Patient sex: M
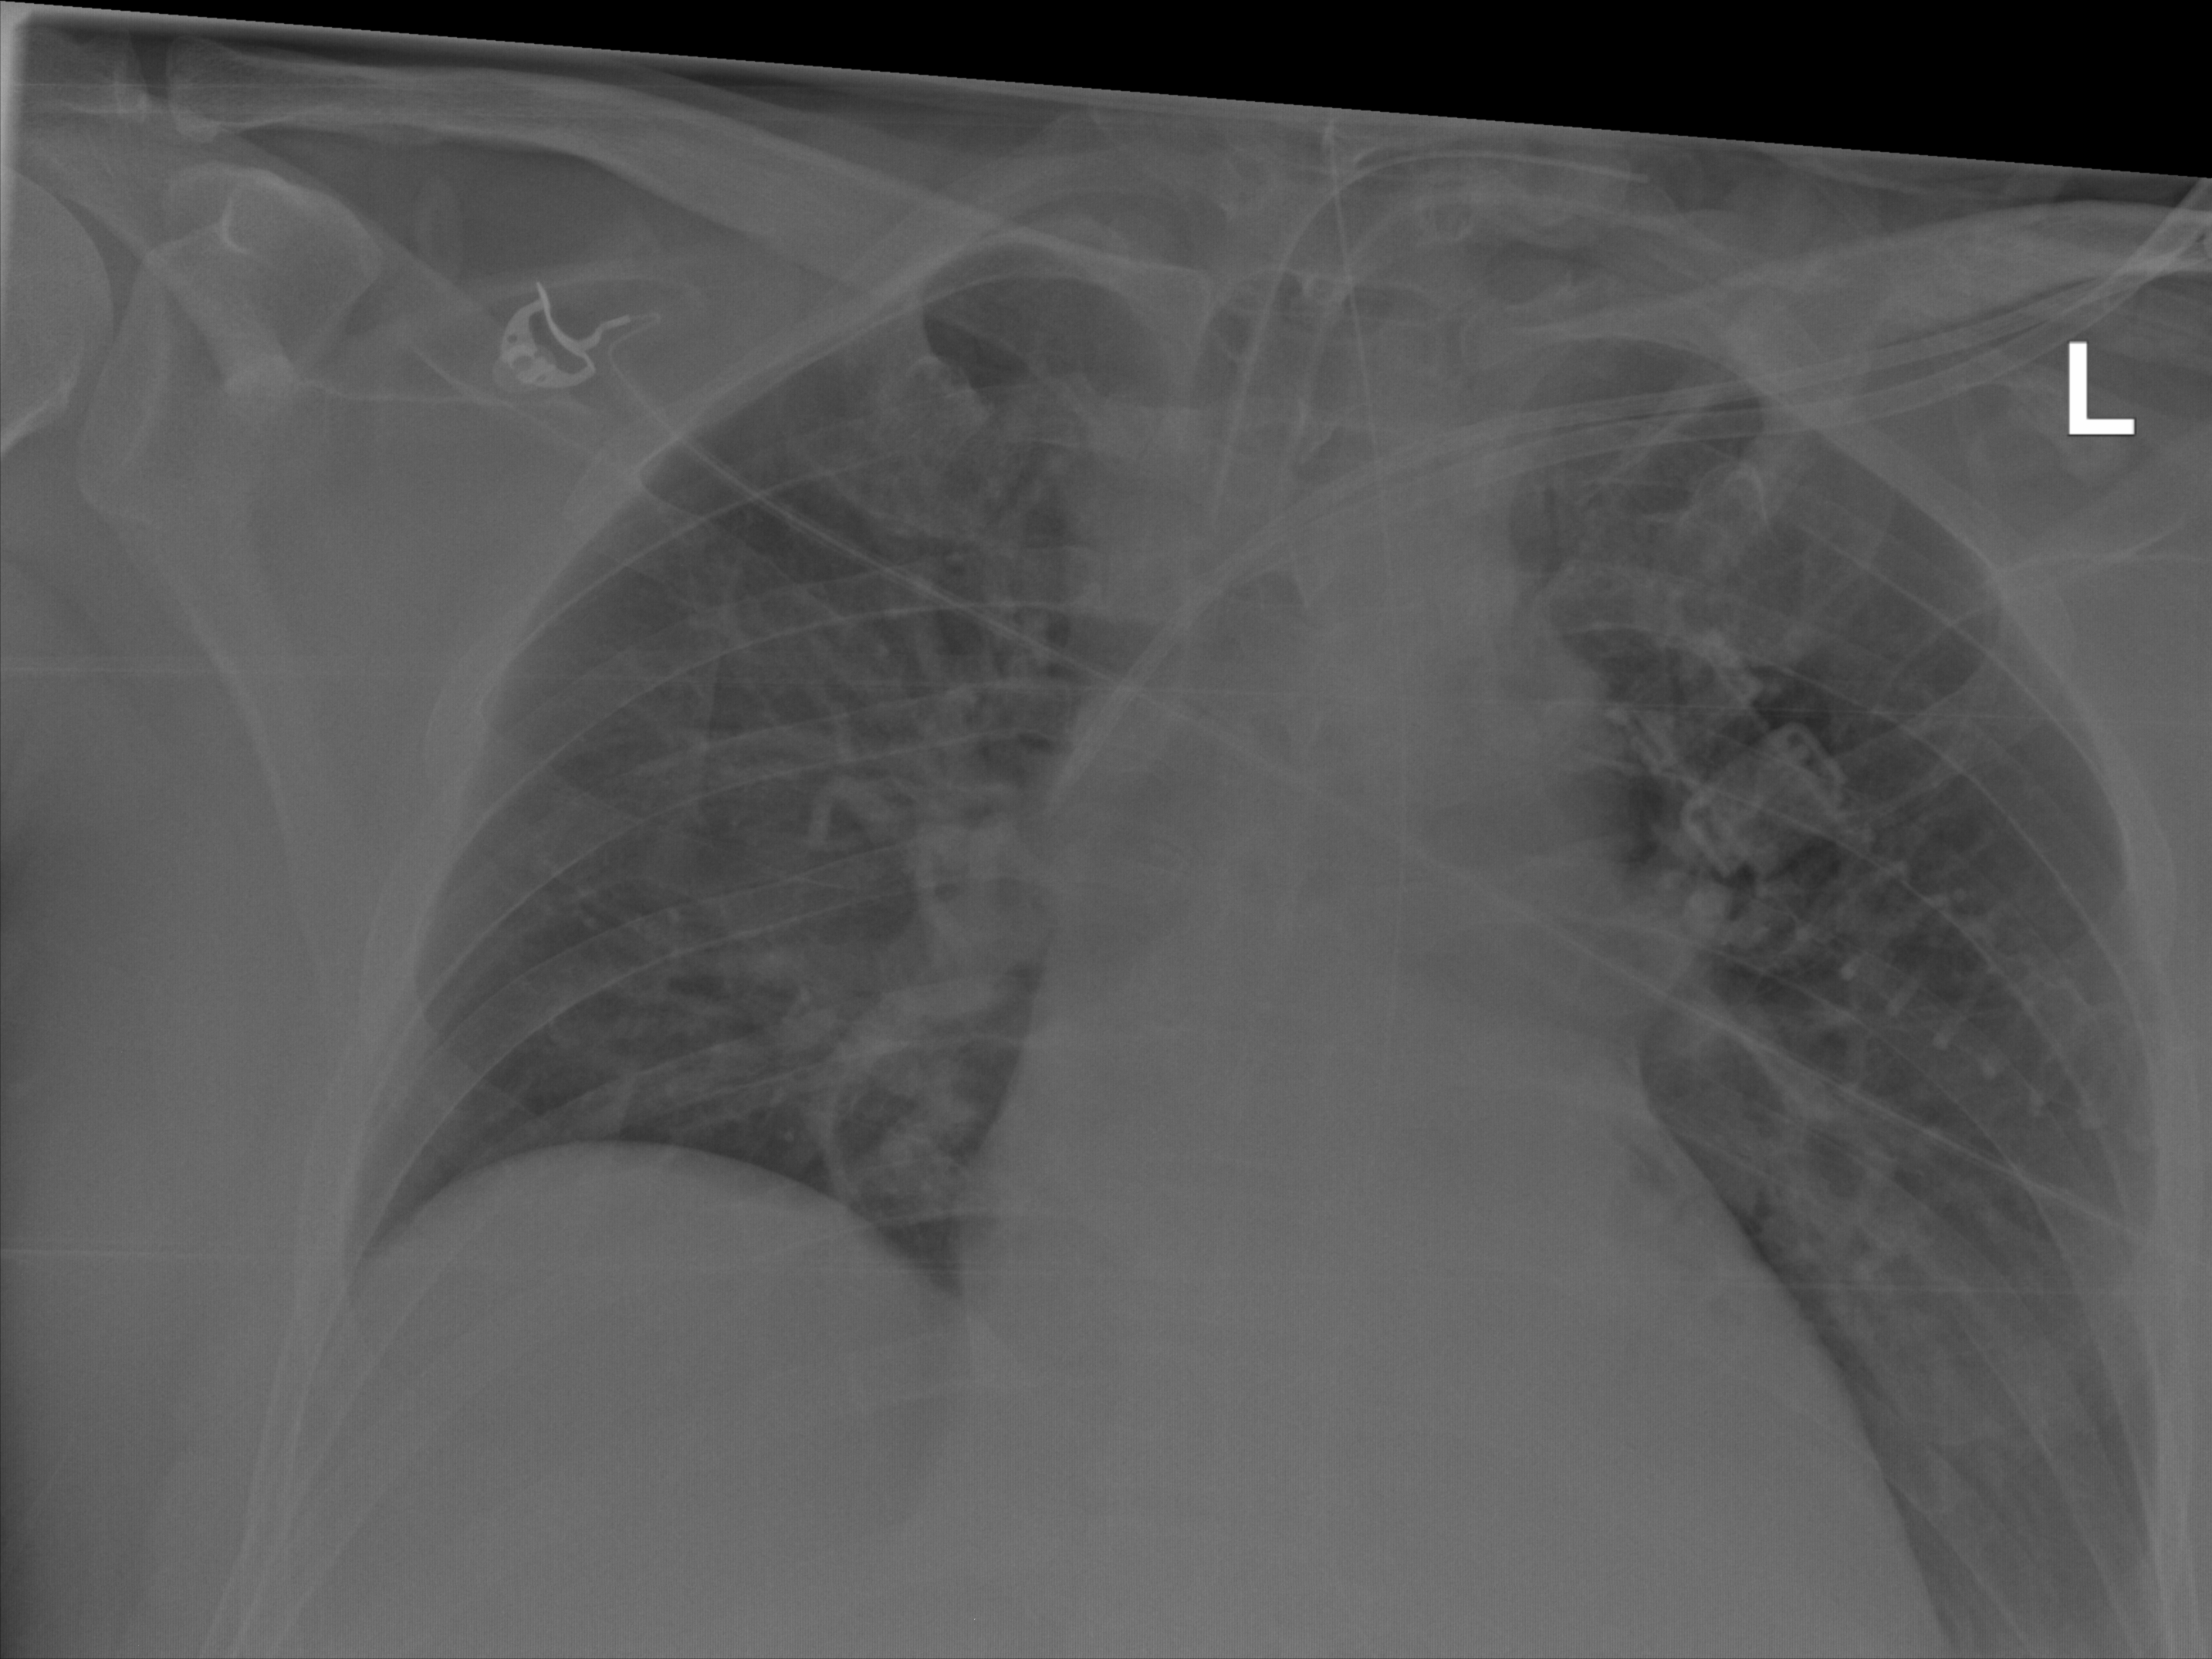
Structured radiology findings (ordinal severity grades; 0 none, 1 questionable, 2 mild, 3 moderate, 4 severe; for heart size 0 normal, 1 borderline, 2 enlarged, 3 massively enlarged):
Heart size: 2
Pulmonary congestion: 2
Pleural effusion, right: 0
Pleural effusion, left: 2
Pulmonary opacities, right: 1
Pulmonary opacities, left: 1
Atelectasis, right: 2
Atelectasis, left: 2